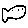
Label: fish